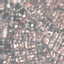
Land use / land cover: Residential